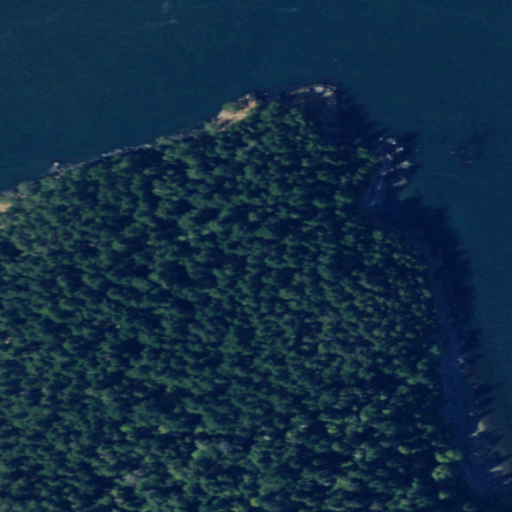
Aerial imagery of cape in Washington named Sperry Point containing evergreen forest, open water, barren land, and herbaceous wetlands